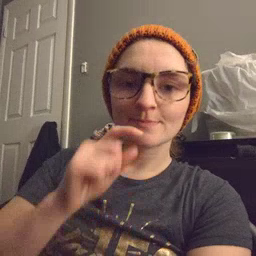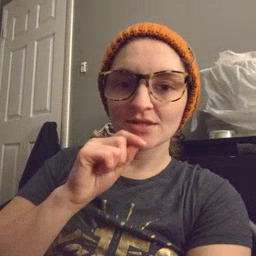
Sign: hen